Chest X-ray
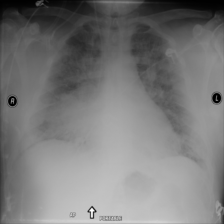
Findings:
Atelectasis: negative
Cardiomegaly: negative
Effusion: negative
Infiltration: positive
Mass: positive
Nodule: negative
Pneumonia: negative
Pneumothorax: negative
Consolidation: negative
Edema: negative
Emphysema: negative
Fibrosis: negative
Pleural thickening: negative
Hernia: negative